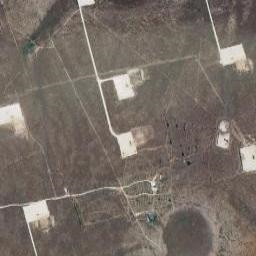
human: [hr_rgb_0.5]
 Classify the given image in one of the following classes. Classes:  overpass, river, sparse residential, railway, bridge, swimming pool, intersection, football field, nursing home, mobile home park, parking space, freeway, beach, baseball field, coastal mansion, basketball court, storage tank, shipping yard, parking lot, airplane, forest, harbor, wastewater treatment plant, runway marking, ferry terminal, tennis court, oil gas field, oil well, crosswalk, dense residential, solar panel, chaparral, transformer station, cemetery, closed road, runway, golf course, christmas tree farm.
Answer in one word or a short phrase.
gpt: oil gas field